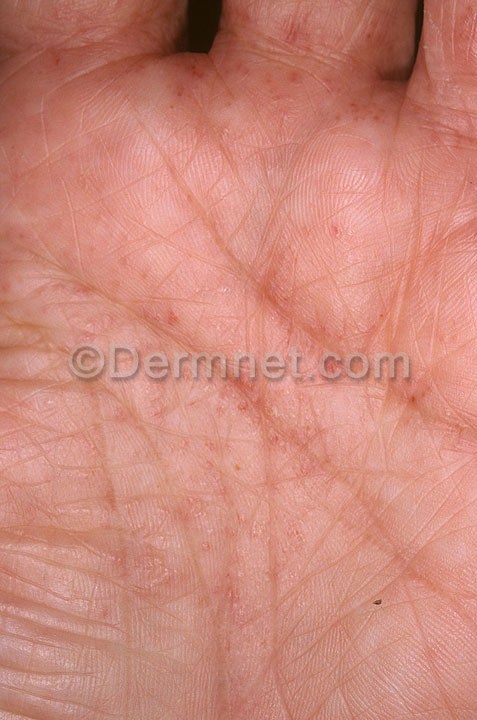
Disease: Eczema Photos